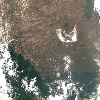
Label: land